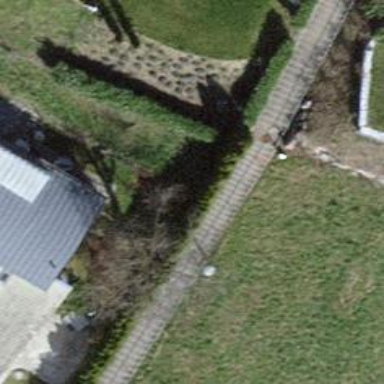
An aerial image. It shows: Hedge acting as barrier.